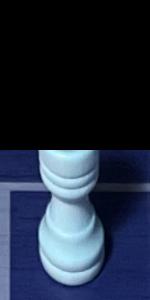
Label: Rook_White